Here is a 2-D grayscale rendering of raw bearing vibration samples (signal-to-image). Classify the bearing condition as one of: normal, inner_race, outer_race, ball.
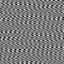
Answer: outer_race